Question: i am trying to design an 'ER diagram or model of a dvd rental system' but i am having problems with the design i have so far i want to put an entity for an administrator so that he can see everything and i also want to modify the customer entity so that the customer can only see what what is in the shop and not everything ,the customer can only check the basics
here is my 'ER MODEL' below

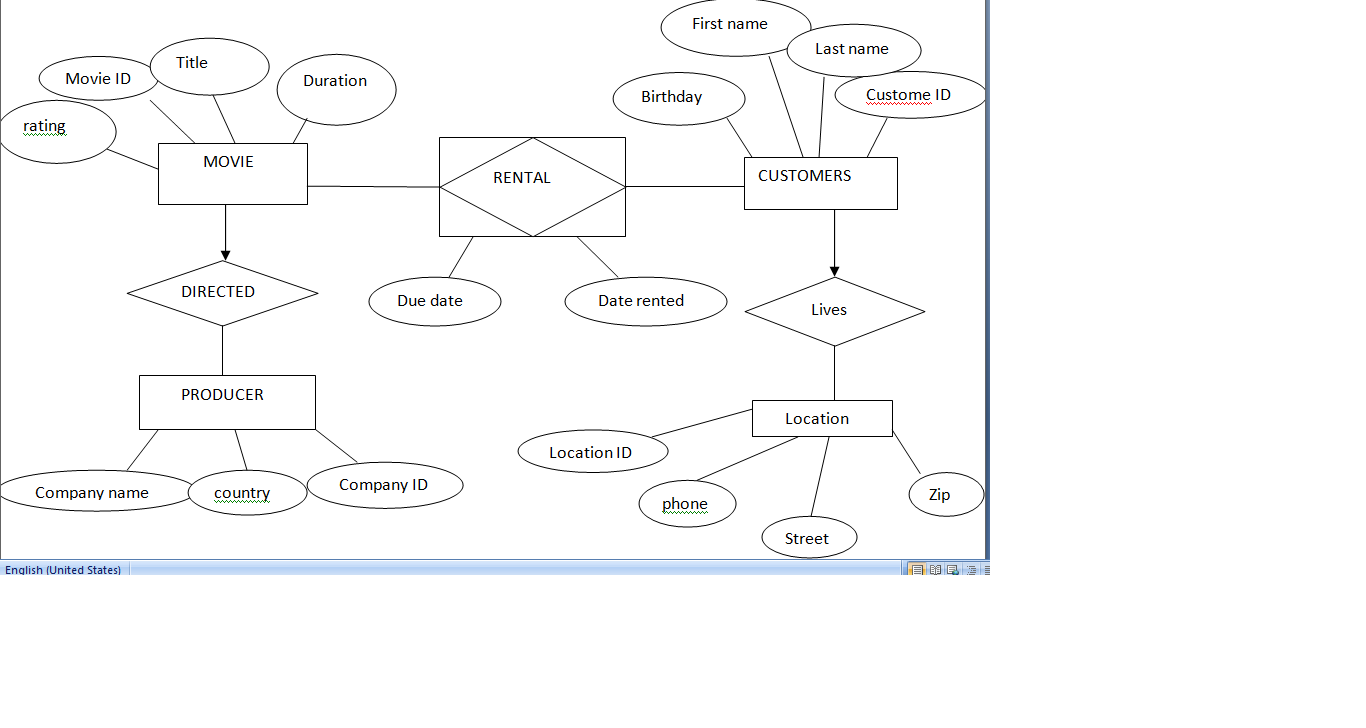
Answer: All users have to have privileges to access the database. The Privileges are dependant on the user.The basic privileges are.
'''
SELECT | gives the right to read the table contents.
INSERT | gives the right to add new rows to the table.
DELETE | gives the right to remove rows from the table.
UPDATE | gives the right to update the contents of the table.
'''
The customer will have SELECT maybe UPDATE to any table required for his part of the application.
The application administrator can have all the privileges above to all the tables in the application database.
The database administrator will have all the privileges in the database and will GRANT privileges to customer & application administrator
This is a very simplified version and you should research further, especially the database being used